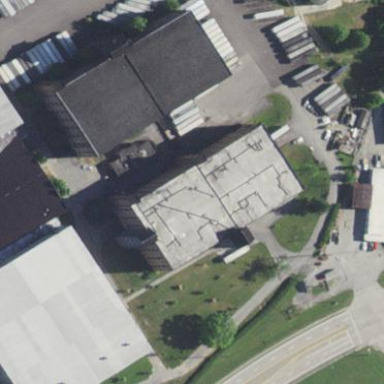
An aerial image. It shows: Part of building is shown in the image.